Question: '''
var array = ["Charizard,Pikachu,Glalie,Delfox"];
'''
I tried to use the 'split()' method except that only affects string variables and not arrays.
My ultimate goal is to make array = '["Charizard","Pikachu","Glalie","Delfox"];'

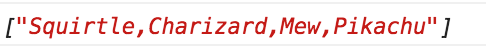
Answer: You can retrieve the value of the array an split it using as delimiter the comma ','
'''
var array = ["Charizard,Pikachu,Glalie,Delfox"];
console.log(array[0].split(','))
'''